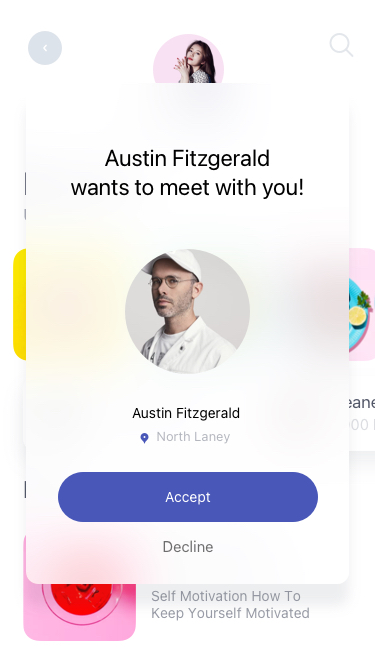
Text in this UI design:
Curtis Roberson
Angel Hayes
8900 Followers
Jeanette May
3900 Followers
Reading
New
Color Analytics
Nathaniel Cummings
Self Motivation How To Keep Yourself Motivated
Up to date
Austin Fitzgerald
wants to meet with you!
Decline
Austin Fitzgerald
North Laney